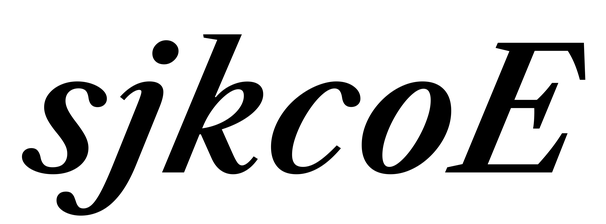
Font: LibreCaslonText-Italic_SemiBold_Italic